Interaction volume radius: 10 \u00c5
Interaction volume height: 10 \u00c5
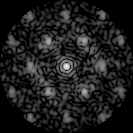
Disorder parameter: 0.546